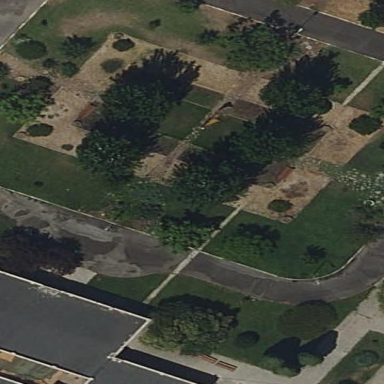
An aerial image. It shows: Garden area designated for leisure land.